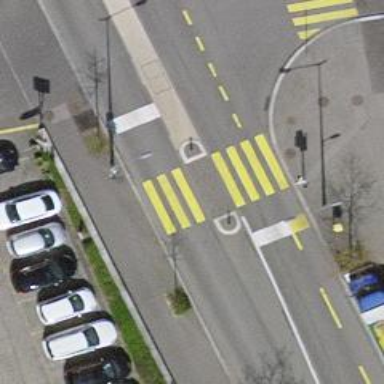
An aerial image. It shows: Marked crossing with pedestrian island.